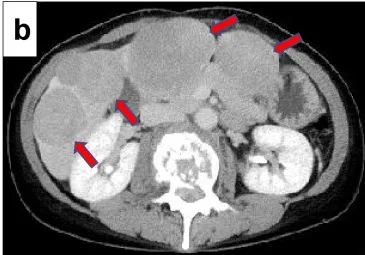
Diagnostic imaging of hepatocellular carcinoma: contrast-enhanced CT and bone scintigraphy findings. A-c) Contrast-enhanced computed tomography shows that there are multiple tumors (red arrows) of up to 65 mm diameter in both lobes of the liver, which is a typical finding of hepatocellular carcinoma, with tumor enhancement in the early phase and washout in the late phase.
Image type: radiology (ct)